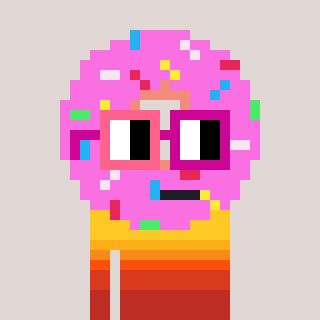
a pixel art character with square pink and red glasses, a doughnut-shaped head and a peachy-colored body on a warm background